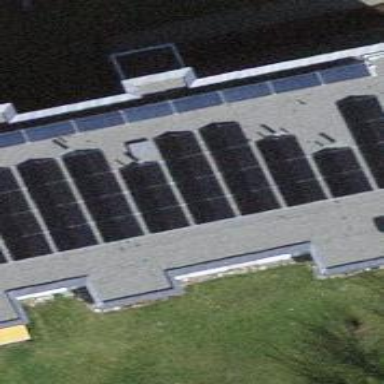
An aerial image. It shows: Solar power generator.